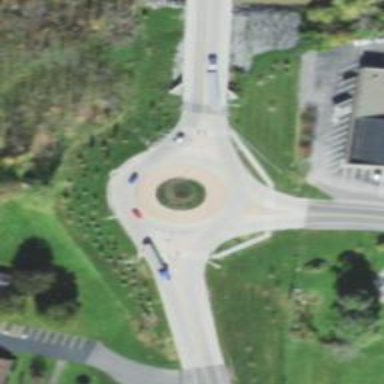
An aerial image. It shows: Roundabout on trunk highway.